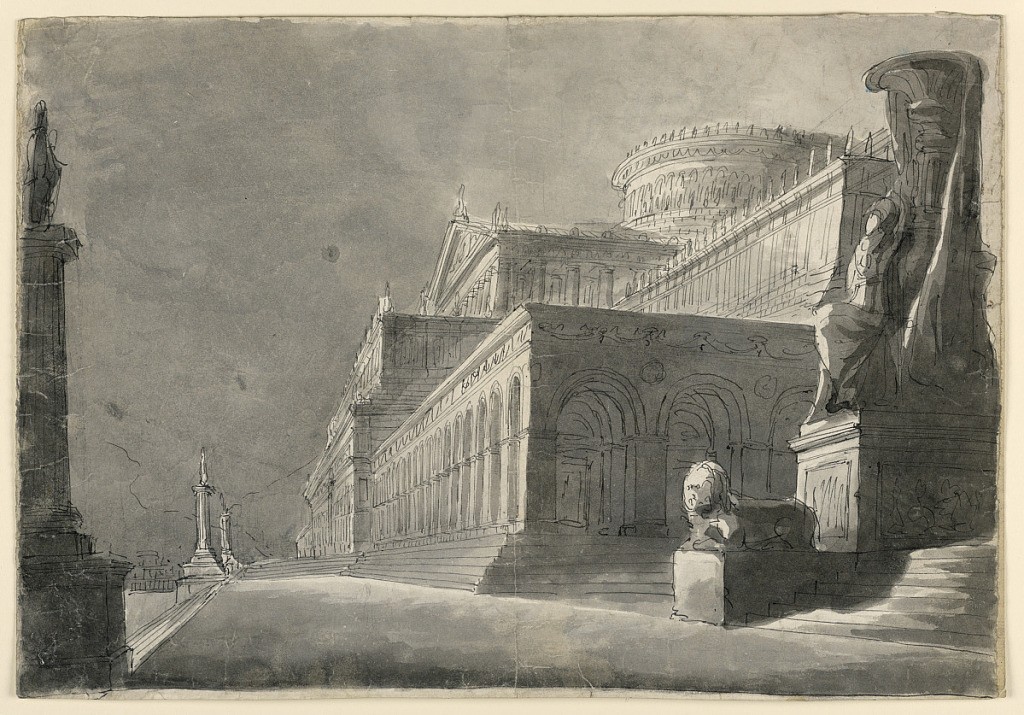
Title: Stage Design, Exterior of Enormous Palace
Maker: Romolo Achille Liverani, Italian, 1809 - 1872
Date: ca. 1830
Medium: Pen and sepia ink, brush and wash on paper; verso: graphite
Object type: Drawing
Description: Horizontal rectangle. Enormous palace seen at an angle across the long side, from the right short side front. Large sculptures on the right in the foreground. Verso: drawing of goddess.